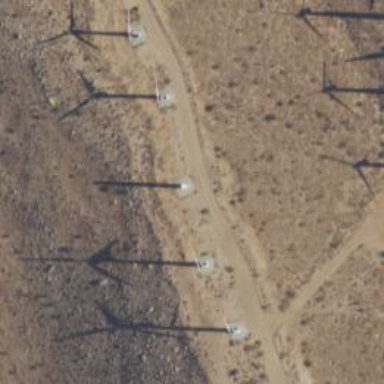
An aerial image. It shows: Wind turbine generating electricity through horizontal axis method. The source of the generator is wind.